Question: JSFiddle: <URL>
Basically, I've been trying to make a full-screen 3x2 grid, and have essentially achieved it, however I'm seeing a tiny 1px vertical line between the 2nd and 3rd columns when I hover over the grid items. Where is this coming from, and how do I get rid of it?
I've read elsewhere that including '-webkit-backface-visibility: hidden;' can help when using 3D transformations; however I'm not using any 3D transformations. This line does work to a degree, in that it hides the white line on some sizes, but on others it still appears (I assume when it's not quite divisible by 3?). I've commented this line out in the JSFiddle below so you can easily see the white line which appears on hover.
Below is a screenshot of what I'm seeing, in case it's not happening for you. Though so far I've only encountered this problem in Chrome.

JSFiddle: <URL>
'''
jQuery(document).ready(function () {
gridSize();
});
jQuery(window).resize(function () {
gridSize();
});
/* Returns scrollbar width*/
function getScrollBarWidth() {
var inner = document.createElement('p');
inner.style.width = "100%";
inner.style.height = "200px";
var outer = document.createElement('div');
outer.style.position = "absolute";
outer.style.top = "0px";
outer.style.left = "0px";
outer.style.visibility = "hidden";
outer.style.width = "200px";
outer.style.height = "150px";
outer.style.overflow = "hidden";
outer.appendChild(inner);
document.body.appendChild(outer);
var w1 = inner.offsetWidth;
outer.style.overflow = 'scroll';
var w2 = inner.offsetWidth;
if (w1 == w2) w2 = outer.clientWidth;
document.body.removeChild(outer);
return (w1 - w2);
};
function gridSize() {
if ($('.box').width() > 0) {
var w = $(window).width();
} else {
var w = $(window).width() - getScrollBarWidth();
}
var h = $(window).height();
var thirdw, halfw, halfh, overboxw, overboxh;
/* Width needs to be 33%, height needs to be 50% */
/* Full screen sizes */
thirdw = w / 3;
halfh = h / 2;
$('.box').css({
"width": thirdw,
"height": halfh
});
/* Set overbox size */
overboxw = thirdw - 60;
overboxh = halfh - 60;
$('.box .overbox').css({
"width": overboxw,
"height": overboxh
});
/* Resize the images based on the ratio */
if (thirdw > halfh) {
jQuery('.box img').css({
"height": halfh +"px",
"width": "auto"
});
} else {
jQuery('.box img').css({
//"height": halfh +"px"
});
}
/*
Bottom's affected:
.box:hover .title == 110px (needs moving up depending on width of box as content beneath grows in height)
*/
}
'''
'''
body {
margin:0;
padding:0;
}
.boxWrapper {
font-size:0;
/*-webkit-backface-visibility: hidden;*/
}
.box {
cursor: pointer;
height: 400px;
position: relative;
overflow: hidden;
width: 300px;
z-index:400;
display:inline-block;
}
.gradient {
background: -moz-linear-gradient(top, rgba(255, 255, 255, 0) 0%, rgba(128, 128, 128, 0) 50%, rgba(0, 0, 0, 0.5) 100%);
/* FF3.6+ */
background: -webkit-gradient(linear, left top, left bottom, color-stop(0%, rgba(255, 255, 255, 0)), color-stop(50%, rgba(128, 128, 128, 0)), color-stop(100%, rgba(0, 0, 0, 0.5)));
/* Chrome,Safari4+ */
background: -webkit-linear-gradient(top, rgba(255, 255, 255, 0) 0%, rgba(128, 128, 128, 0) 50%, rgba(0, 0, 0, 0.5) 100%);
/* Chrome10+,Safari5.1+ */
background: -o-linear-gradient(top, rgba(255, 255, 255, 0) 0%, rgba(128, 128, 128, 0) 50%, rgba(0, 0, 0, 0.5) 100%);
/* Opera 11.10+ */
background: -ms-linear-gradient(top, rgba(255, 255, 255, 0) 0%, rgba(128, 128, 128, 0) 50%, rgba(0, 0, 0, 0.5) 100%);
/* IE10+ */
background: linear-gradient(to bottom, rgba(255, 255, 255, 0) 0%, rgba(128, 128, 128, 0) 50%, rgba(0, 0, 0, 0.5) 100%);
/* W3C */
filter: progid:DXImageTransform.Microsoft.gradient(startColorstr='#00ffffff', endColorstr='#80000000', GradientType=0);
/* IE6-9 */
z-index:401;
width:100%;
height:100%;
position:absolute;
top:0;
left:0;
}
.box img {
position: absolute;
left: 0;
-webkit-transition: all 300ms ease-out;
-moz-transition: all 300ms ease-out;
-o-transition: all 300ms ease-out;
-ms-transition: all 300ms ease-out;
transition: all 300ms ease-out;
z-index:400;
}
.box .title {
position:absolute;
bottom:20px;
left:25px;
text-transform:uppercase;
z-index:404;
color:#fff;
font-size:30px;
-webkit-transition: all 300ms ease-out;
-moz-transition: all 300ms ease-out;
-o-transition: all 300ms ease-out;
-ms-transition: all 300ms ease-out;
transition: all 300ms ease-out;
}
.box .title:after {
content:'';
margin-top:5px;
display:block;
height:4px;
width:60%;
background:#fff;
}
.box:hover .title {
bottom:110px;
-webkit-transition: all 300ms ease-out;
-moz-transition: all 300ms ease-out;
-o-transition: all 300ms ease-out;
-ms-transition: all 300ms ease-out;
transition: all 300ms ease-out;
}
.box .overbox {
background-color: rgba(246, 48, 62, 0.85);
margin: 10px;
padding: 20px;
width: 240px;
height: 340px;
position: absolute;
color: #fff;
z-index: 403;
-webkit-transition: all 300ms ease-out;
-moz-transition: all 300ms ease-out;
-o-transition: all 300ms ease-out;
-ms-transition: all 300ms ease-out;
transition: all 300ms ease-out;
opacity: 0;
}
.box:hover .overbox {
opacity: 1;
-webkit-transition: all 300ms ease-out;
-moz-transition: all 300ms ease-out;
-o-transition: all 300ms ease-out;
-ms-transition: all 300ms ease-out;
transition: all 300ms ease-out;
}
.box .overbox .tagline {
position:absolute;
bottom:0;
padding-right: 20px;
-webkit-transition: all 300ms ease-out;
-moz-transition: all 300ms ease-out;
-o-transition: all 300ms ease-out;
-ms-transition: all 300ms ease-out;
transition: all 300ms ease-out;
font-size:16px;
}
.box:hover .overbox .tagline {
bottom:20px;
-webkit-transition: all 300ms ease-out;
-moz-transition: all 300ms ease-out;
-o-transition: all 300ms ease-out;
-ms-transition: all 300ms ease-out;
transition: all 300ms ease-out;
}
'''
'''
<div class="boxWrapper">
<div class="box">
<div class="gradient"></div>
<img src="http://www.webtutorialplus.com/Images/css-effects-image/1.jpg" alt="Web Tutorial Plus - Demo" width="300" height="400" />
<div class="title">Title</div>
<div class="overbox">
<div class="tagline">Lorem ipsum dolor sit amet, consectetur adipiscing elit. Cras efficitur ex velit, eget pellentesque dui dictum at.</div>
</div>
</div>
<div class="box">
<div class="gradient"></div>
<img src="http://www.webtutorialplus.com/Images/css-effects-image/1.jpg" alt="Web Tutorial Plus - Demo" width="300" height="400" />
<div class="title">Title</div>
<div class="overbox">
<div class="tagline">Lorem ipsum dolor sit amet, consectetur adipiscing elit. Cras efficitur ex velit, eget pellentesque dui dictum at.</div>
</div>
</div>
<div class="box">
<div class="gradient"></div>
<img src="http://www.webtutorialplus.com/Images/css-effects-image/1.jpg" alt="Web Tutorial Plus - Demo" width="300" height="400" />
<div class="title">Title</div>
<div class="overbox">
<div class="tagline">Lorem ipsum dolor sit amet, consectetur adipiscing elit. Cras efficitur ex velit, eget pellentesque dui dictum at.</div>
</div>
</div>
<div class="box">
<div class="gradient"></div>
<img src="http://www.webtutorialplus.com/Images/css-effects-image/1.jpg" alt="Web Tutorial Plus - Demo" width="300" height="400" />
<div class="title">Title</div>
<div class="overbox">
<div class="tagline">Lorem ipsum dolor sit amet, consectetur adipiscing elit. Cras efficitur ex velit, eget pellentesque dui dictum at.</div>
</div>
</div>
<div class="box">
<div class="gradient"></div>
<img src="http://www.webtutorialplus.com/Images/css-effects-image/1.jpg" alt="Web Tutorial Plus - Demo" width="300" height="400" />
<div class="title">Title</div>
<div class="overbox">
<div class="tagline">Lorem ipsum dolor sit amet, consectetur adipiscing elit. Cras efficitur ex velit, eget pellentesque dui dictum at.</div>
</div>
</div>
<div class="box">
<div class="gradient"></div>
<img src="http://www.webtutorialplus.com/Images/css-effects-image/1.jpg" alt="Web Tutorial Plus - Demo" width="300" height="400" />
<div class="title">Title</div>
<div class="overbox">
<div class="tagline">Lorem ipsum dolor sit amet, consectetur adipiscing elit. Cras efficitur ex velit, eget pellentesque dui dictum at.</div>
</div>
</div>
</div>
aaaaaaaaaaa
bbbbbbbbbbb
ccccccccccc
'''
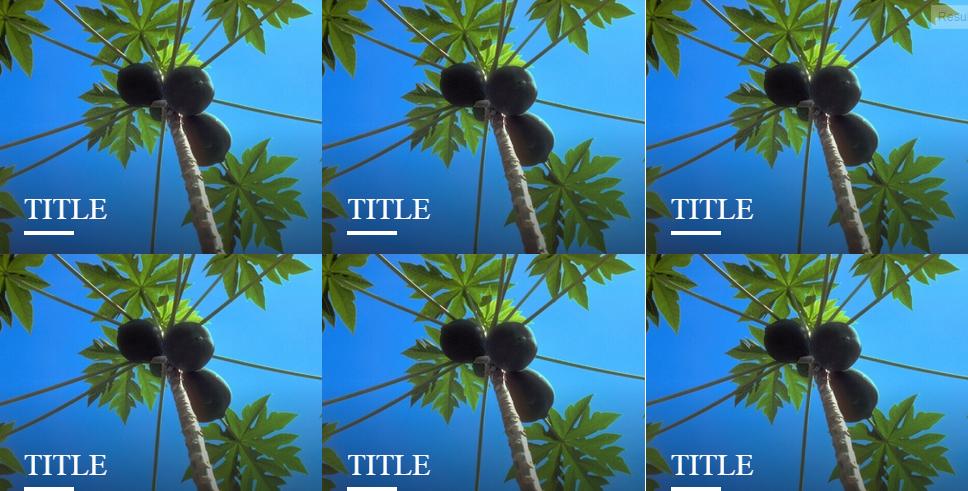
Answer: Pixel rounding. If your width generated is '1000px', each column be generated at '333.33px'.
However, each browser/version handles decimal pixels differently unfortunately. Here's a handy guide: <URL>
Shock horror that IE is the worst. If you run it in IE, make sure your window is '1001px' wide and see how renders. I expect that your '333.66px'. will unhappily get rounded up to 333.67, and may end up cutting off the 3rd column.
To do what you need to do, you don't actually need JS at all:
<URL>
'''
html,
body {
height: 100%;
width: 100%;
}
body {
margin: 0;
padding: 0;
}
.boxWrapper {
font-size: 0;
height: 100%;
width: 100%;
/*-webkit-backface-visibility: hidden;*/
}
.gradient {
background: -moz-linear-gradient(top, rgba(255, 255, 255, 0) 0%, rgba(128, 128, 128, 0) 50%, rgba(0, 0, 0, 0.5) 100%);
/* FF3.6+ */
background: -webkit-gradient(linear, left top, left bottom, color-stop(0%, rgba(255, 255, 255, 0)), color-stop(50%, rgba(128, 128, 128, 0)), color-stop(100%, rgba(0, 0, 0, 0.5)));
/* Chrome,Safari4+ */
background: -webkit-linear-gradient(top, rgba(255, 255, 255, 0) 0%, rgba(128, 128, 128, 0) 50%, rgba(0, 0, 0, 0.5) 100%);
/* Chrome10+,Safari5.1+ */
background: -o-linear-gradient(top, rgba(255, 255, 255, 0) 0%, rgba(128, 128, 128, 0) 50%, rgba(0, 0, 0, 0.5) 100%);
/* Opera 11.10+ */
background: -ms-linear-gradient(top, rgba(255, 255, 255, 0) 0%, rgba(128, 128, 128, 0) 50%, rgba(0, 0, 0, 0.5) 100%);
/* IE10+ */
background: linear-gradient(to bottom, rgba(255, 255, 255, 0) 0%, rgba(128, 128, 128, 0) 50%, rgba(0, 0, 0, 0.5) 100%);
/* W3C */
filter: progid: DXImageTransform.Microsoft.gradient(startColorstr='#00ffffff', endColorstr='#80000000', GradientType=0);
/* IE6-9 */
}
.box {
cursor: pointer;
height: 50%;
position: relative;
overflow: hidden;
width: 33.33%;
z-index: 400;
display: inline-block;
background-image: url("http://www.webtutorialplus.com/Images/css-effects-image/1.jpg");
background-size: cover;
}
.box .title {
position: absolute;
bottom: 20px;
left: 25px;
text-transform: uppercase;
z-index: 404;
color: #fff;
font-size: 30px;
-webkit-transition: all 300ms ease-out;
-moz-transition: all 300ms ease-out;
-o-transition: all 300ms ease-out;
-ms-transition: all 300ms ease-out;
transition: all 300ms ease-out;
}
.box .title:after {
content: '';
margin-top: 5px;
display: block;
height: 4px;
width: 60%;
background: #fff;
}
.box:hover .title {
bottom: 110px;
-webkit-transition: all 300ms ease-out;
-moz-transition: all 300ms ease-out;
-o-transition: all 300ms ease-out;
-ms-transition: all 300ms ease-out;
transition: all 300ms ease-out;
}
.box .overbox {
background-color: rgba(246, 48, 62, 0.85);
margin: 10px;
padding: 20px;
box-sizing: border-box;
/*make border and padding include in height/width */
width: calc(100% - 20px);
height: calc(100% - 20px);
position: absolute;
color: #fff;
z-index: 403;
-webkit-transition: all 300ms ease-out;
-moz-transition: all 300ms ease-out;
-o-transition: all 300ms ease-out;
-ms-transition: all 300ms ease-out;
transition: all 300ms ease-out;
opacity: 0;
}
.box:hover .overbox {
opacity: 1;
-webkit-transition: all 300ms ease-out;
-moz-transition: all 300ms ease-out;
-o-transition: all 300ms ease-out;
-ms-transition: all 300ms ease-out;
transition: all 300ms ease-out;
}
.box .overbox .tagline {
position: absolute;
bottom: 0;
padding-right: 20px;
-webkit-transition: all 300ms ease-out;
-moz-transition: all 300ms ease-out;
-o-transition: all 300ms ease-out;
-ms-transition: all 300ms ease-out;
transition: all 300ms ease-out;
font-size: 16px;
}
.box:hover .overbox .tagline {
bottom: 20px;
-webkit-transition: all 300ms ease-out;
-moz-transition: all 300ms ease-out;
-o-transition: all 300ms ease-out;
-ms-transition: all 300ms ease-out;
transition: all 300ms ease-out;
}
'''
'''
<div class="boxWrapper">
<div class="box gradient">
<div class="title">Title</div>
<div class="overbox">
<div class="tagline">Lorem ipsum dolor sit amet, consectetur adipiscing elit. Cras efficitur ex velit, eget pellentesque dui dictum at.</div>
</div>
</div>
<div class="box gradient">
<div class="title">Title</div>
<div class="overbox">
<div class="tagline">Lorem ipsum dolor sit amet, consectetur adipiscing elit. Cras efficitur ex velit, eget pellentesque dui dictum at.</div>
</div>
</div>
<div class="box gradient">
<div class="title">Title</div>
<div class="overbox">
<div class="tagline">Lorem ipsum dolor sit amet, consectetur adipiscing elit. Cras efficitur ex velit, eget pellentesque dui dictum at.</div>
</div>
</div>
<div class="box gradient">
<div class="title">Title</div>
<div class="overbox">
<div class="tagline">Lorem ipsum dolor sit amet, consectetur adipiscing elit. Cras efficitur ex velit, eget pellentesque dui dictum at.</div>
</div>
</div>
<div class="box gradient">
<div class="title">Title</div>
<div class="overbox">
<div class="tagline">Lorem ipsum dolor sit amet, consectetur adipiscing elit. Cras efficitur ex velit, eget pellentesque dui dictum at.</div>
</div>
</div>
<div class="box gradient">
<div class="title">Title</div>
<div class="overbox">
<div class="tagline">Lorem ipsum dolor sit amet, consectetur adipiscing elit. Cras efficitur ex velit, eget pellentesque dui dictum at.</div>
</div>
</div>
</div>aaaaaaaaaaa bbbbbbbbbbb ccccccccccc
'''
I have had a <URL> which was fixed with a simple 'width: 33.33%'. Note that in my case I needed to use JS to calculate height and widths for something else that couldn't work responsively.